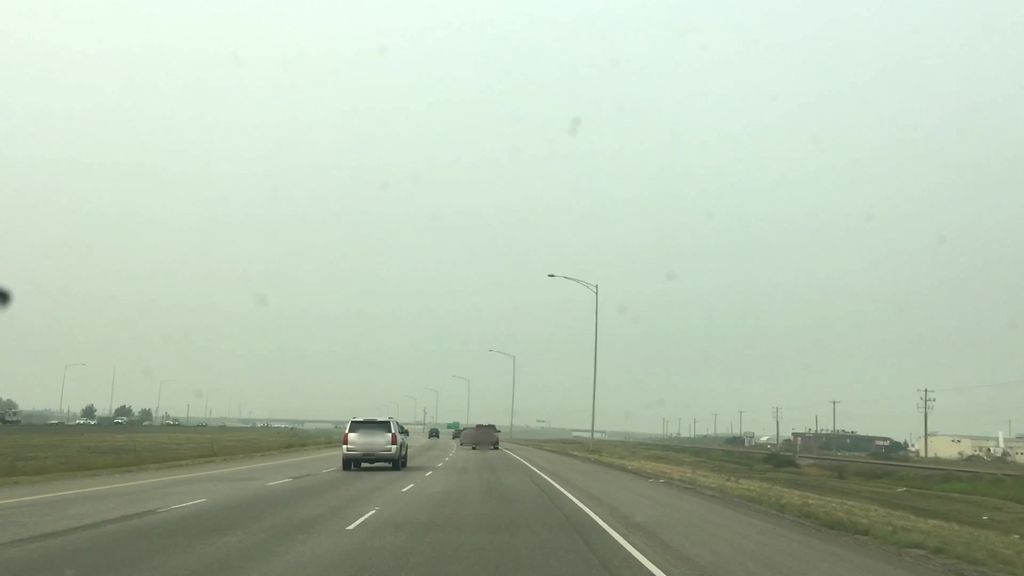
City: edmonton